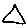
Label: triangle